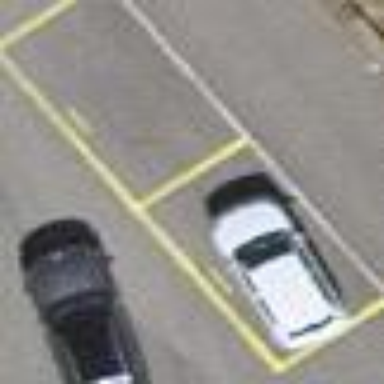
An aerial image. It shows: Street side parking spaces with parallel orientation.